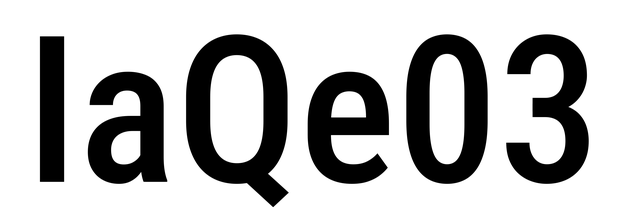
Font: Roboto_Condensed_Medium